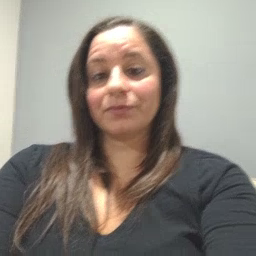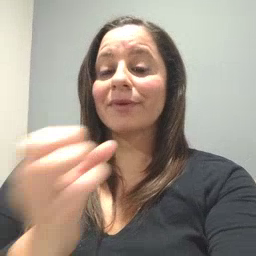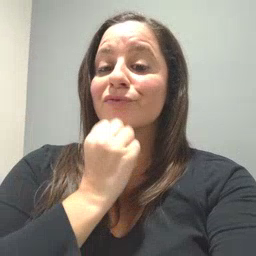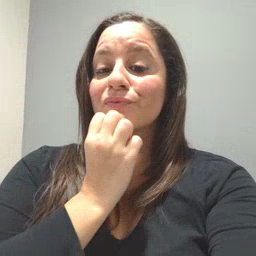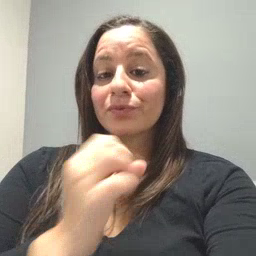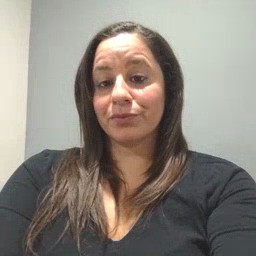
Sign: underwear